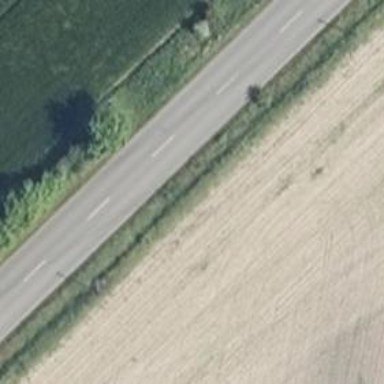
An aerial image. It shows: Unclassified road.